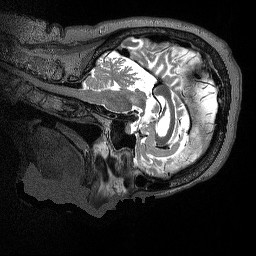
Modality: T2w
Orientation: sagittal
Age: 70
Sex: female
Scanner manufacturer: siemens
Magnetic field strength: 3 T
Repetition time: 3.2 s
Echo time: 0.564 s